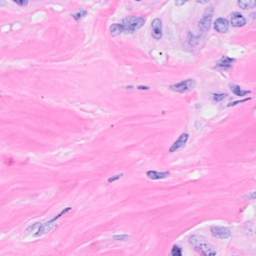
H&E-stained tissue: Breast